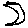
Label: moon